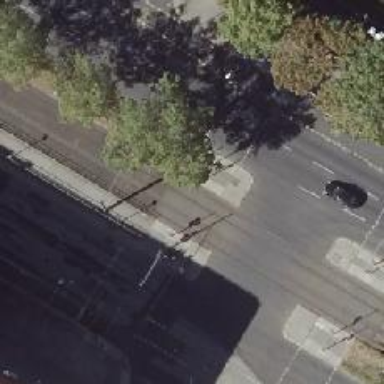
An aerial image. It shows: Tram crossing on the railway.